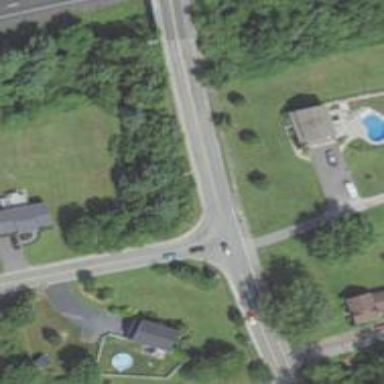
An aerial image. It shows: Road with stop sign.